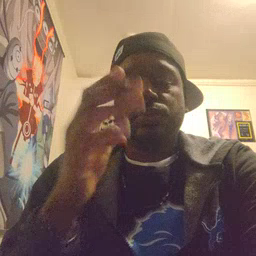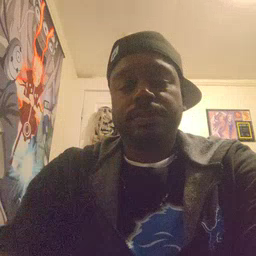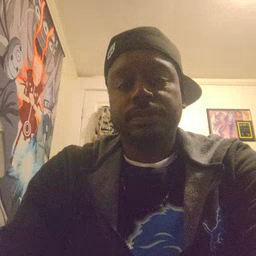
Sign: blue